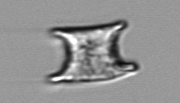
Label: Eucampia